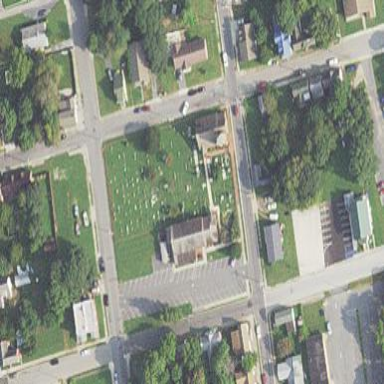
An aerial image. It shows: Graveyard.